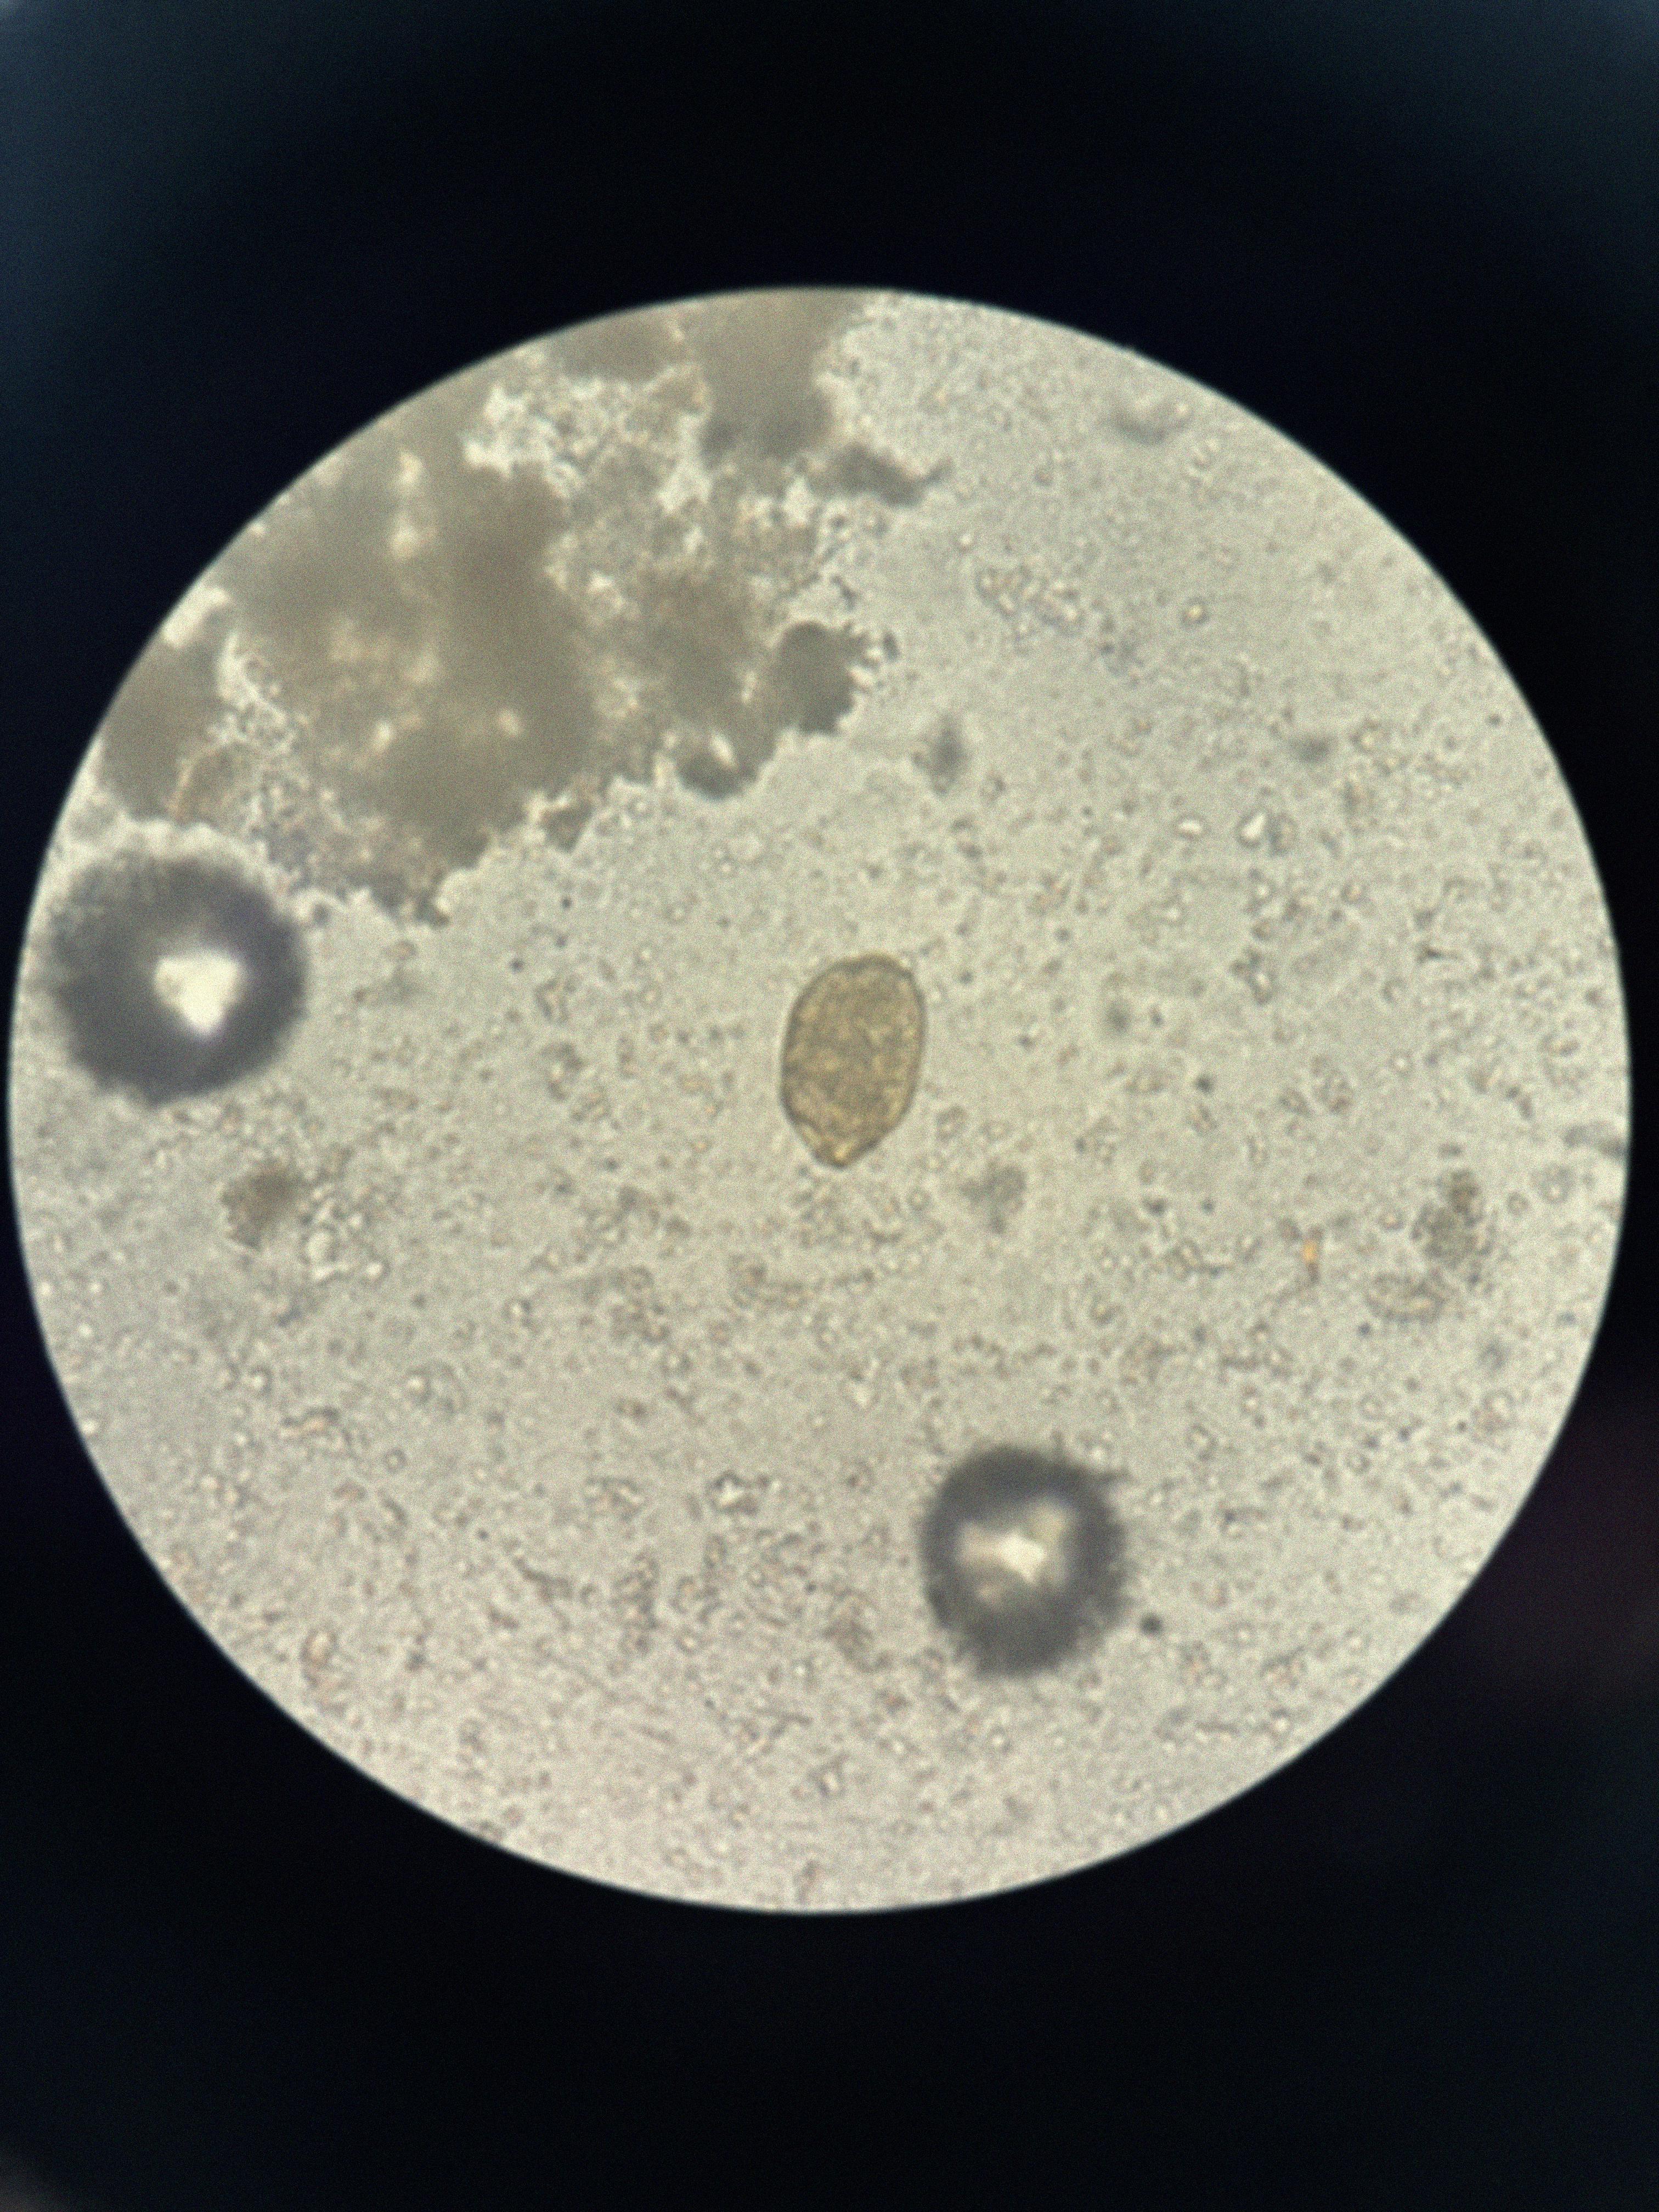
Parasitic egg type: Paragonimus spp